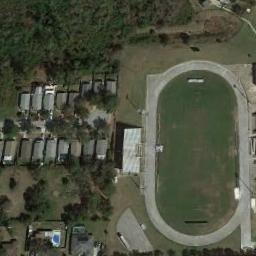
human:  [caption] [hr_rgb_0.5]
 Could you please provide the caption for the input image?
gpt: Track and field are built on bare lawns next to the forest and residential areas .

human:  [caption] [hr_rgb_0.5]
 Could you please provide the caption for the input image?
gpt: Many buildings are near the ground track field .

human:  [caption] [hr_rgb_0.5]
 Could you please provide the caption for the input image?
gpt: The track and field are green .

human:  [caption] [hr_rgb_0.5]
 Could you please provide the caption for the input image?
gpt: The ground track field is next to a forest and some houses arranged neatly .

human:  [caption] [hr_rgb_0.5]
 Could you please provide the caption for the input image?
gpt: There are some buildings and trees beside the ground track field with a gray track .